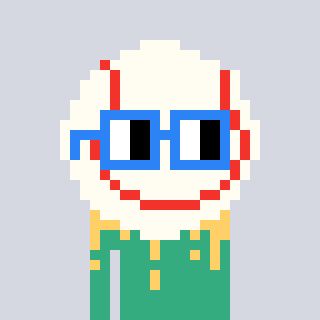
a pixel art character with square blue glasses, a baseball ball-shaped head and a teal-colored body on a cool background